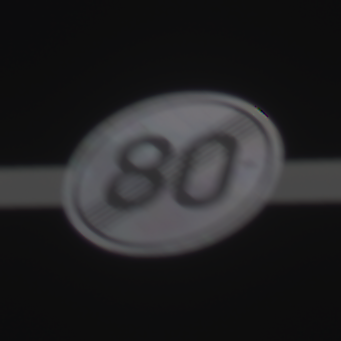
Verkehrszeichen: EndeGeschwindigkeit80
Umgebung: Outdoor, Urban
Tageszeit: SunriseSunset
Wetter: PartlyCloudy
Licht: Natural
Jahreszeit: NotSpecified
Kontrast: LowContrast